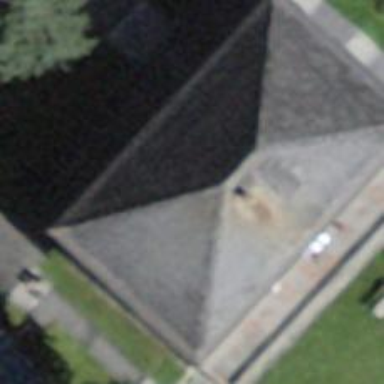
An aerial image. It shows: Building with hipped roof oriented along its structure.